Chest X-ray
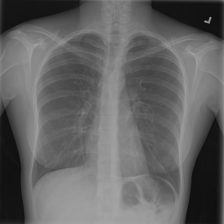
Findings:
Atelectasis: negative
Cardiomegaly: negative
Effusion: negative
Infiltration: negative
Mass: negative
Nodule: negative
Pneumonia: negative
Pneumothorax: negative
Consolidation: negative
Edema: negative
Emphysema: negative
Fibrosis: negative
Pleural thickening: negative
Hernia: negative